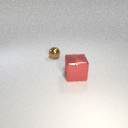
large red metal cube in front of small brown metal sphere